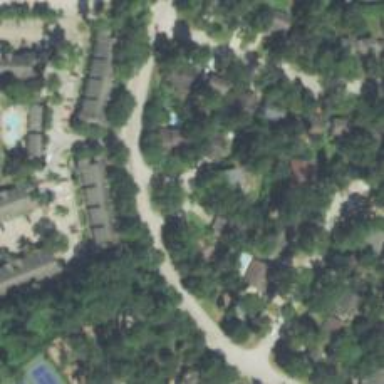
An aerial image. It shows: Residential road.